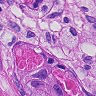
Metastatic tissue present: yes